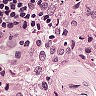
Metastatic tissue present: no